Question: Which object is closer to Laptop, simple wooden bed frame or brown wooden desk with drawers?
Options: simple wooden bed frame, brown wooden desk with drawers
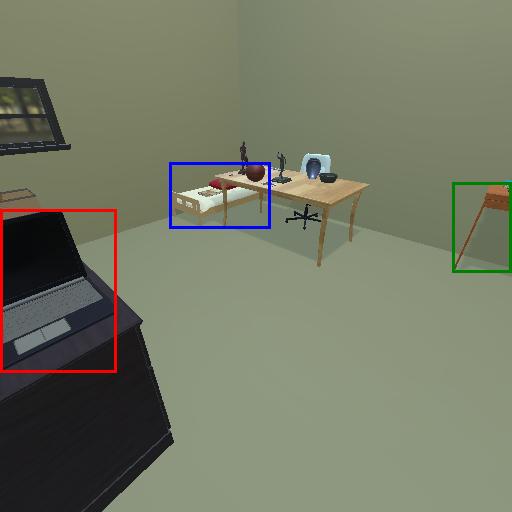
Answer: simple wooden bed frame